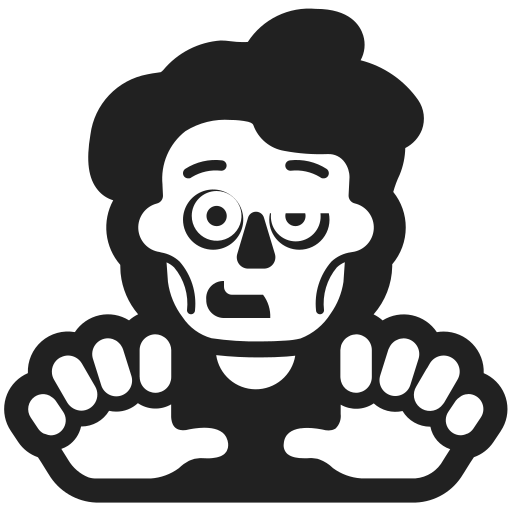
person zombie high contrast